Question: I was using Codecademy because i wanted to learn some coding. Html and CSS. Now I dont know why but i have 3 links up, all supposed to be blue, and one of them is yellow.

Heres whats happening
Also, if you can, can you tell me how to align the links in the center?
I've tried "text-align: center;" and it wouldn't work.
Thank you.
UPDATE:
Thanks to all of you who tried to help! You guys are great people! Ive been waiting for ever for a solution to this!
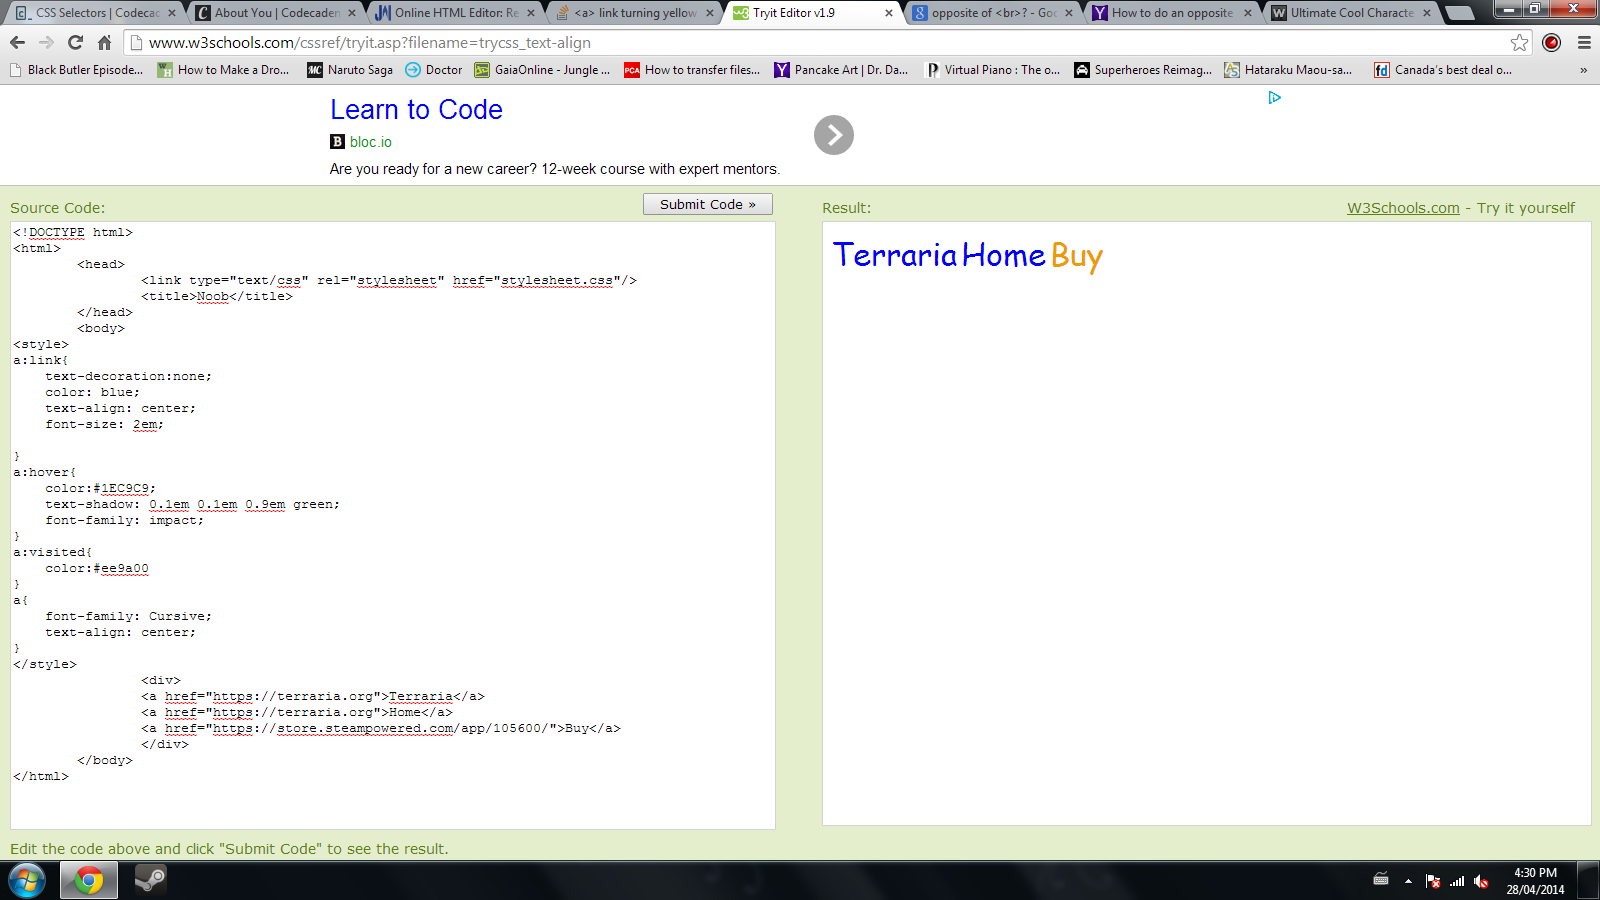
Answer: 'a:visited' in CSS is for styling for any '<a>' that has been visited previously. <URL> colour is being used.
As for the text aligning, you need to set the parent to have it's text aligned to the centre. Use 'div {text-align:center}' to do this.
Oh, and Terraria is a great game.